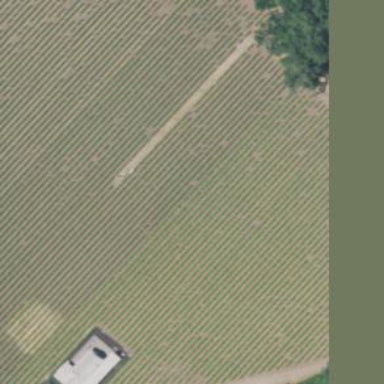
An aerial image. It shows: Vineyard where grapes are grown.